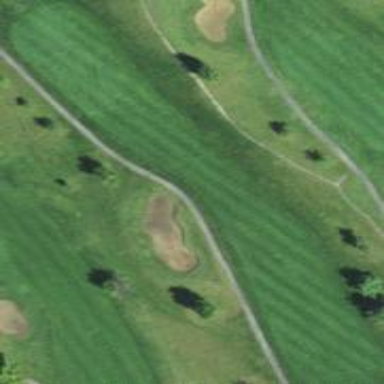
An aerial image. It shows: Grassy area designated as golf fairway.